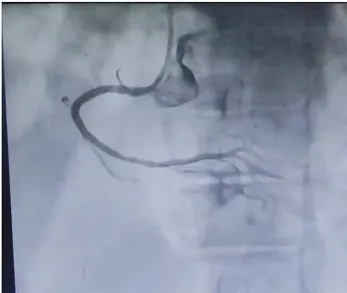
Coronary angiography . (D) Two stents are inserted in the middle segment of the RCA.
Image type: radiology (x_ray)